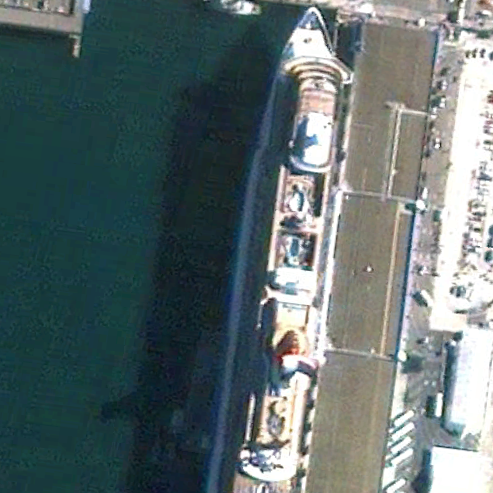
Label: Medical_ship